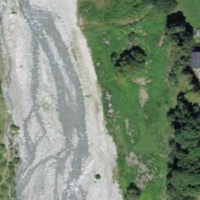
EUNIS habitat code: 26
Species observed at this site:
Artemisia vulgaris